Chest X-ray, PA view. Patient: 61 years old, sex F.
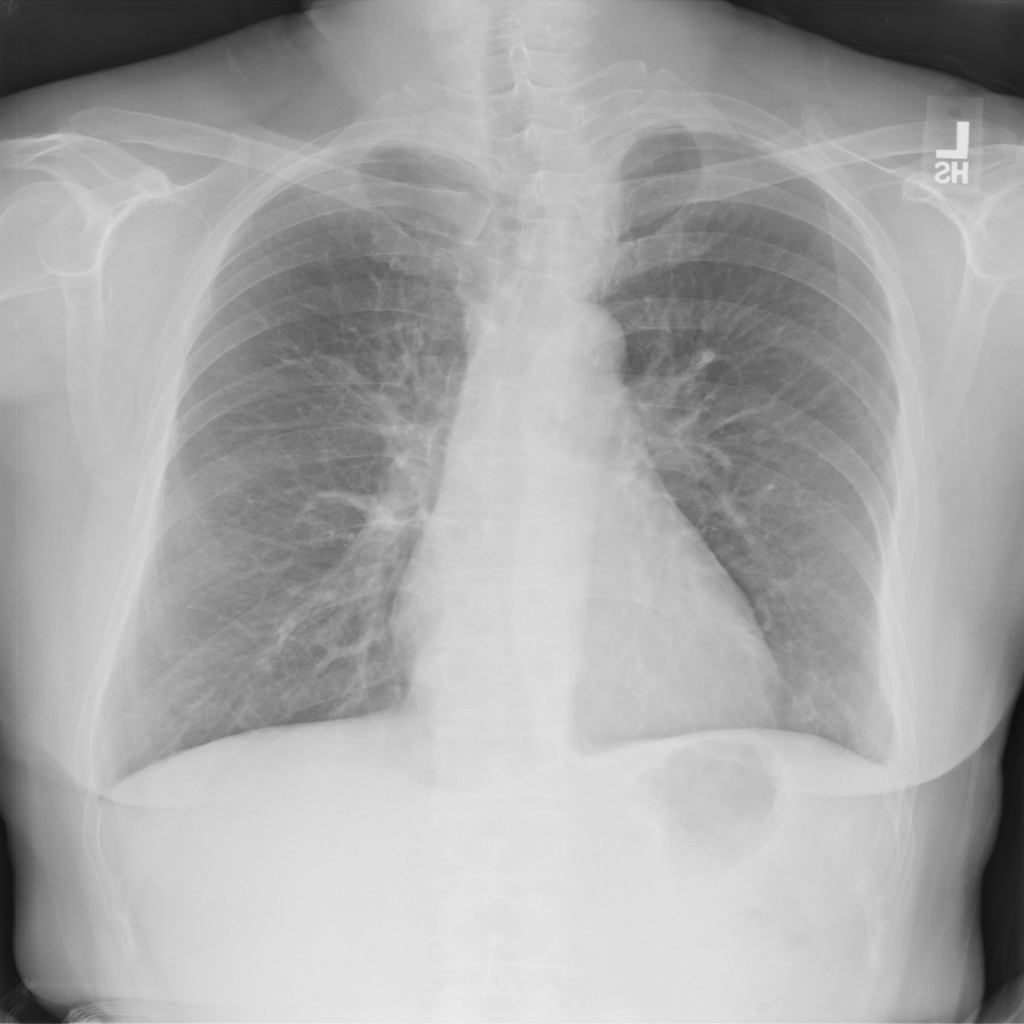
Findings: Pleural_Thickening